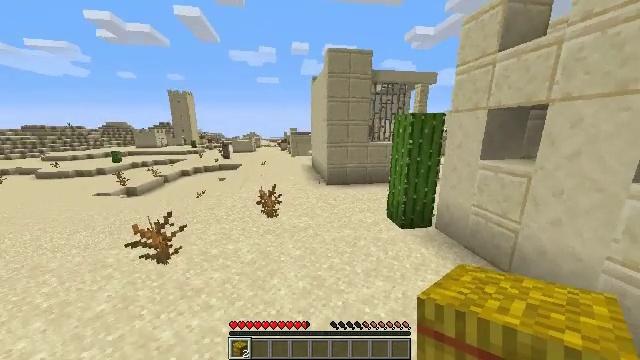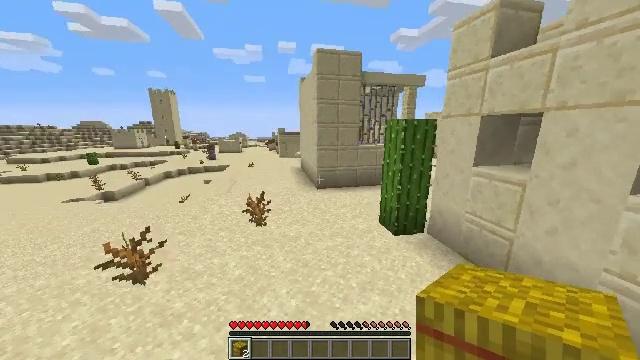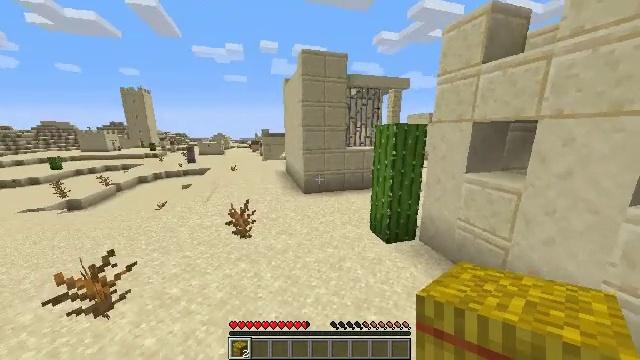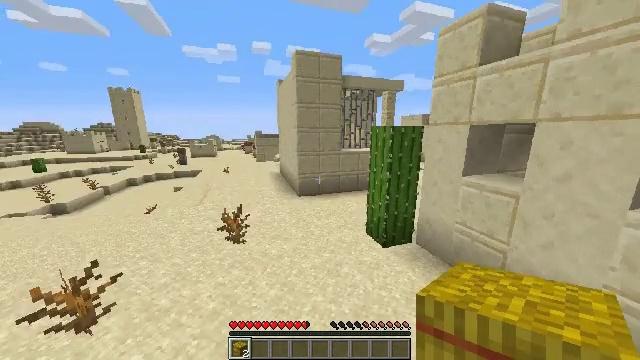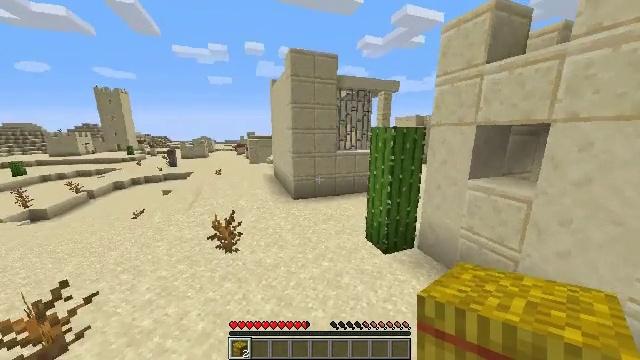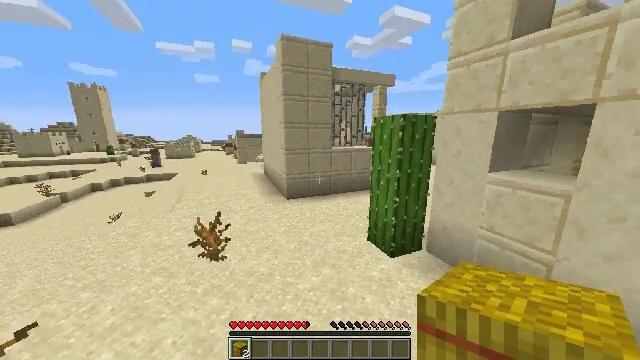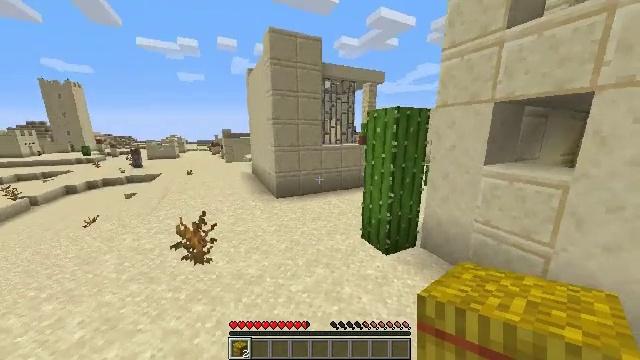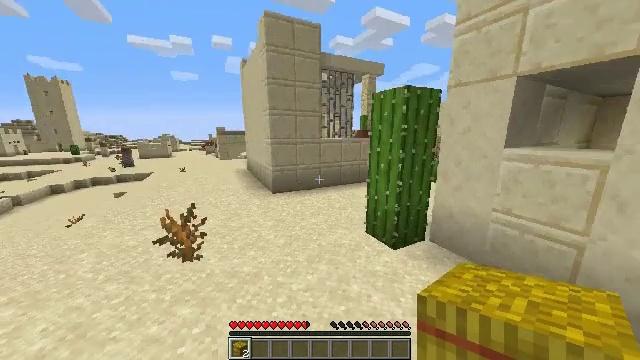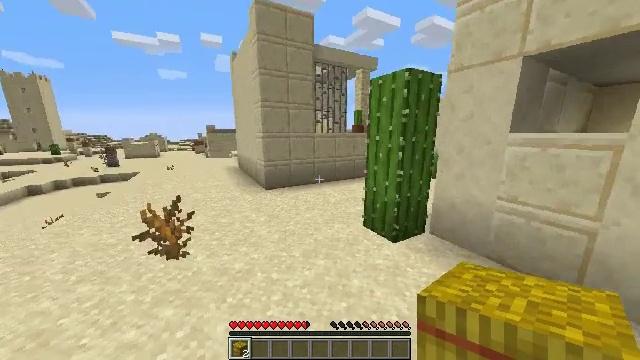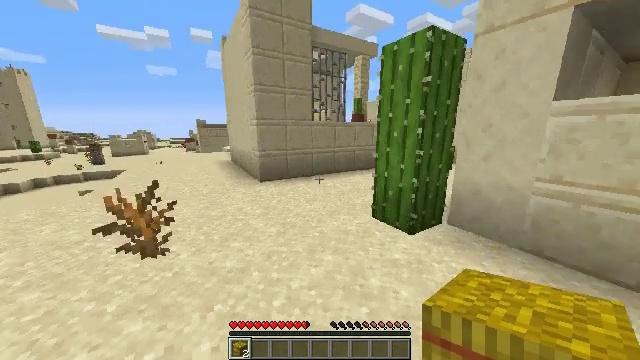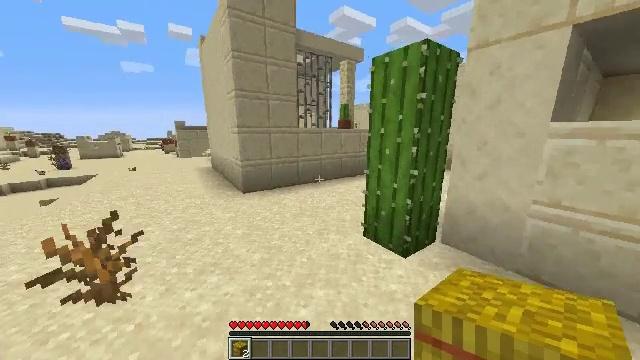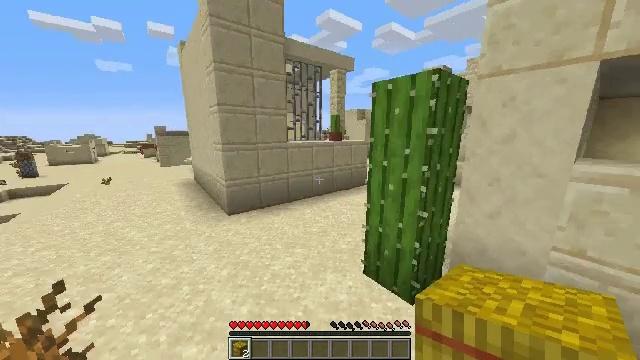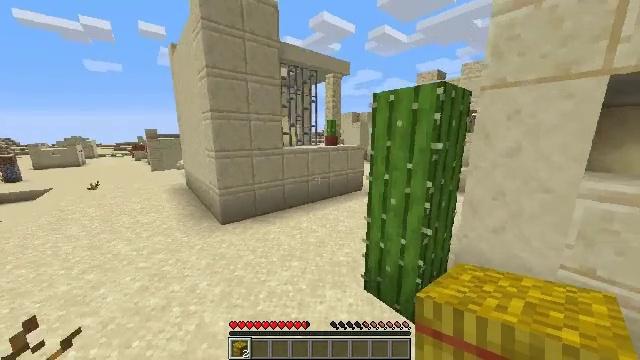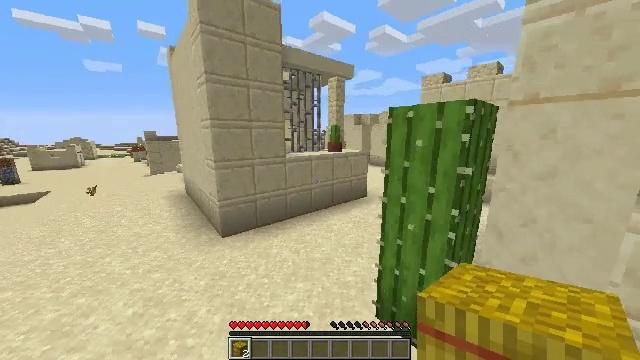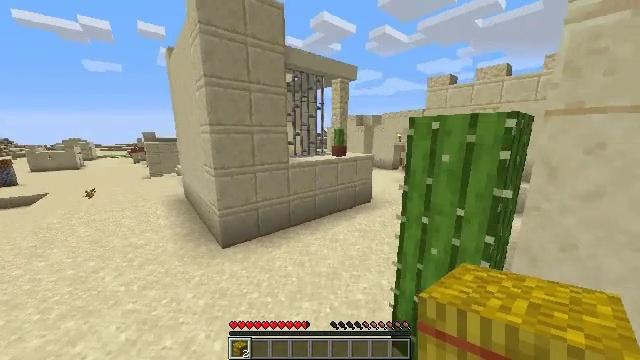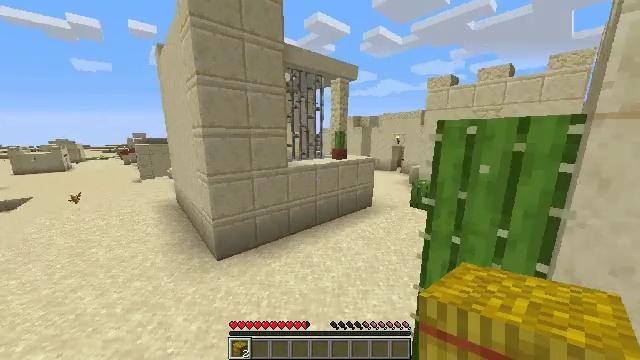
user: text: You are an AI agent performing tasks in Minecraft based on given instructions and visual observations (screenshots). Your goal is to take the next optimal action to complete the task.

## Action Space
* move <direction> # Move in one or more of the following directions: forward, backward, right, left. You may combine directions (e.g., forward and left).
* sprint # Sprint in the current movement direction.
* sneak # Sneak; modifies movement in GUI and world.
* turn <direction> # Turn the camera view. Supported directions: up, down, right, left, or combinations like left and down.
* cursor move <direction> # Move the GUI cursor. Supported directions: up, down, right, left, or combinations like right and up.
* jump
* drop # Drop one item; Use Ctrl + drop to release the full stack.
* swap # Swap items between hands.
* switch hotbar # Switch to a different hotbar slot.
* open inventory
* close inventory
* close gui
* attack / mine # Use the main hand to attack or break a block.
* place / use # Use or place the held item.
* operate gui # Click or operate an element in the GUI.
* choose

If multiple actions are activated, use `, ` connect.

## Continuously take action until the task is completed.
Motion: motion action
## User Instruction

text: Remove a hay block from the inventory.
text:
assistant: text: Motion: move forward, sprint, turn right, jump
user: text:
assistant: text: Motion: move forward, sprint, turn right, jump
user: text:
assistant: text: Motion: move forward, sprint, turn right, jump
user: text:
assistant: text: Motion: move forward, sprint, turn right, jump
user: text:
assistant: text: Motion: move forward, sprint, turn right, jump
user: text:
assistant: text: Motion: move forward, sprint, turn right, jump
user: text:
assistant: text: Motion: move forward, sprint, turn right, jump
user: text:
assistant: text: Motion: move forward, sprint, turn right, jump
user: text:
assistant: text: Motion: move forward, sprint, turn right, jump
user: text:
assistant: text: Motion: move forward, sprint, turn right, jump
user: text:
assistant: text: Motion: move forward and move left, sprint, turn right, jump
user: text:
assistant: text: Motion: move forward and move left, sprint, turn right, jump
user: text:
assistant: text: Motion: move forward and move left, sprint, jump
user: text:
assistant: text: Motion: move forward and move left, sprint, jump
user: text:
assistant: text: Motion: move forward and move left, sprint, turn right, jump
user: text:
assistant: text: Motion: move forward, sprint, turn right, jump
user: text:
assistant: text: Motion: move forward, sprint, turn right, jump
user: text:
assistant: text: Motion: move forward, sprint, turn right and up, jump
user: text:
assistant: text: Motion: move forward, sprint, jump
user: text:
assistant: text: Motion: move forward, sprint, turn right, jump
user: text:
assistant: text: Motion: move forward, sprint, turn right and up, jump
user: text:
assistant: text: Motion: move forward, sprint, turn right and up, jump
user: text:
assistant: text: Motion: move forward, turn right and up, jump
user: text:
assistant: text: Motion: move forward, turn right and up, jump
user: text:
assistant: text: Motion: move forward, sprint, turn right and up, jump
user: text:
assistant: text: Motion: move forward, sprint, turn right, jump
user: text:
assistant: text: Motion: move forward, sprint, turn right, jump
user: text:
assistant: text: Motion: move forward, sprint, turn right and up, jump
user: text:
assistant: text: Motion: move forward, turn right and up, jump
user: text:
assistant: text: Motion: move forward and move right, turn right, jump